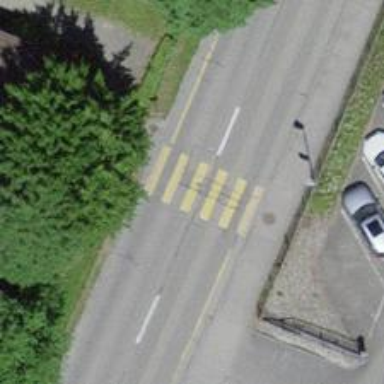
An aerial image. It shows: Uncontrolled zebra crossing on the road.